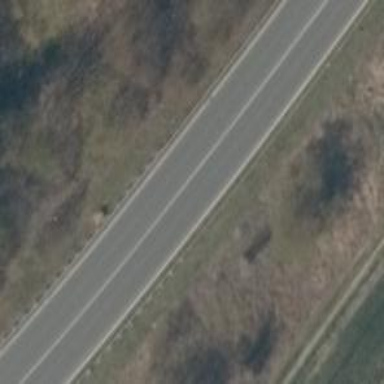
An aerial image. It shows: Primary road with asphalt surface.